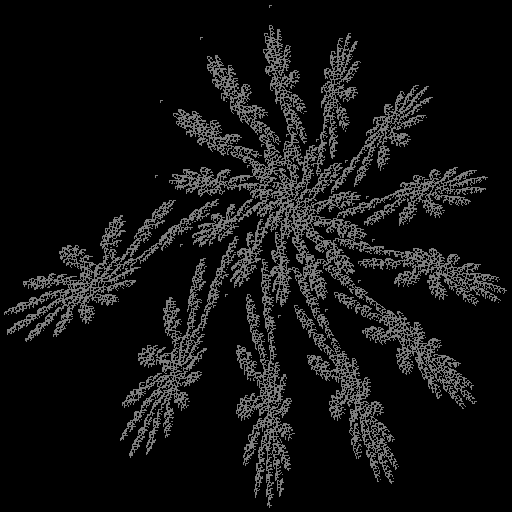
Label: swirl